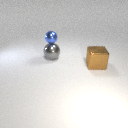
large gray metal sphere below small blue metal sphere